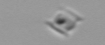
Label: Bacillariophyceae_morphotype1